Question: I'm trying to extract data from gathered packages (tcpdump/wireshark). If I go to a website, all I can capture are the headers, but not the content of the webpage. Example:

Tcpdump:
> 17:34:51.861910 IP HackMachine-G51J.47928 > 50.6.246.185.http: Flags
[P.], seq 511:1032, ack 181, win 237, options [nop,nop,TS val <PHONE>
ecr <PHONE>], length 521
E..=.8@.@.....V2....8.PiI................. ..a..%.\GET /default.css
HTTP/1.1 Host: www.rationallyparanoid.com User-Agent: Mozilla/5.0
(X11; Linux x86_64; rv:30.0) Gecko/20100101 Firefox/30.0 Accept:
text/css,;q=0.1 Accept-Language: en-US,en;q=0.5 Accept-Encoding:
gzip, deflate DNT: 1 Referer:
<URL> x-pzi27:
kill+911+warfare x-khy3445: Dear%20NSA%2C%0Afuck%20you%21 Connection:
keep-alive If-Modified-Since: Sat, 20 Apr 2013 23:47:10 GMT
If-None-Match: "<PHONE>-14dd-517328fe" Cache-Control: max-age=0
All I get are headers. Does someone have any idea how to extract the content?
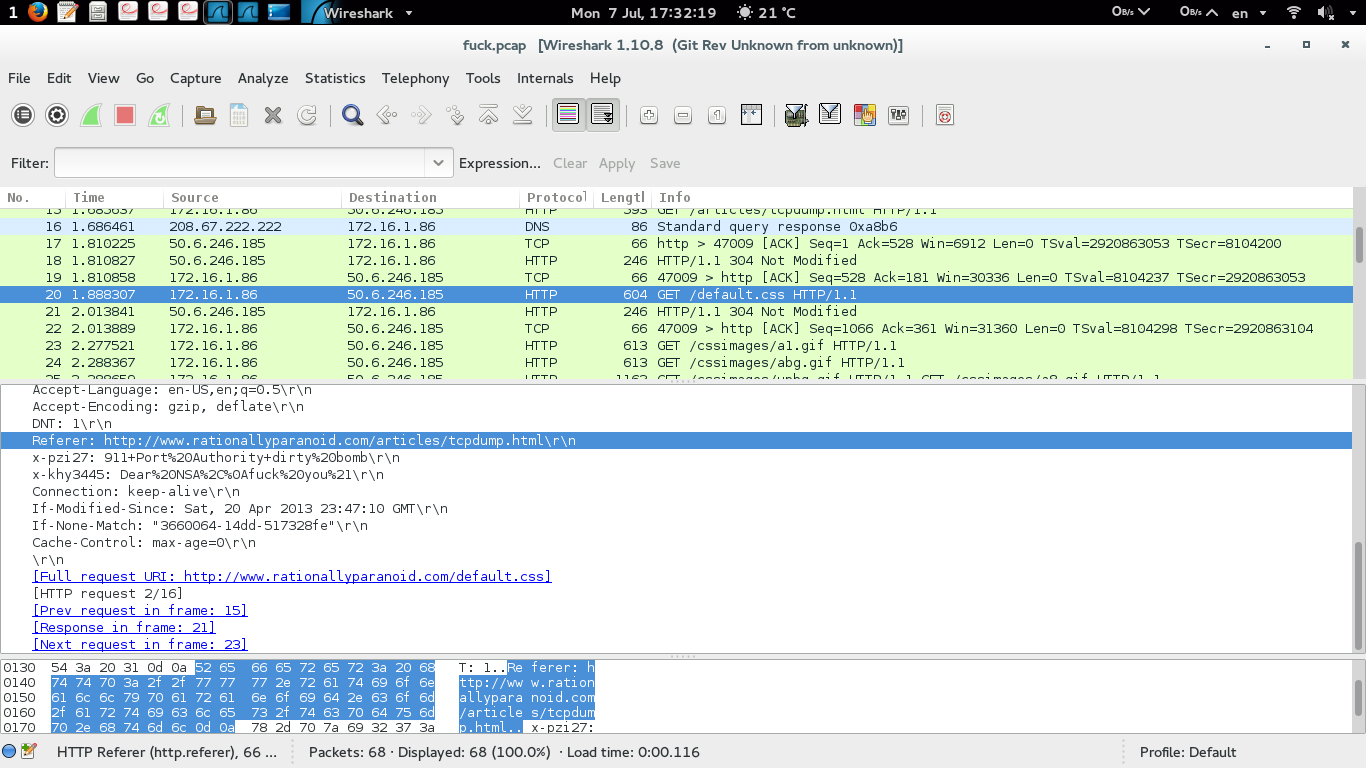
Answer: You can't get it from the response packet, because it's not delivered!
HTTP supports <URL>; as the RFC says:
'''
The "If-Modified-Since" header field makes a GET or HEAD request
method conditional on the selected representation's modification date
being more recent than the date provided in the field-value.
Transfer of the selected representation's data is avoided if that
data has not changed.
'''
As you can see, the reply, in the next packet, has a reply of "304 Not Modified", meaning that the page in question hasn't changed since the time specified in the If-Modified-Since header, so any copy the machine already fetched at that time is Good Enough.
If you want the content of the page to show up in a network trace, you would have to convince your browser to discard any copy it's saved, so that it doesn't use If-Modified-Since; I don't know how that's done with Firefox (I assume, from the headers, that you're using Firefox), but repeatedly trying to fetch the page might be treated as a "discard the cached copy" indication, and there might also be ways in the Firefox UI to discard cached copies of pages.